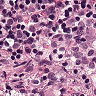
Metastatic tissue present: yes